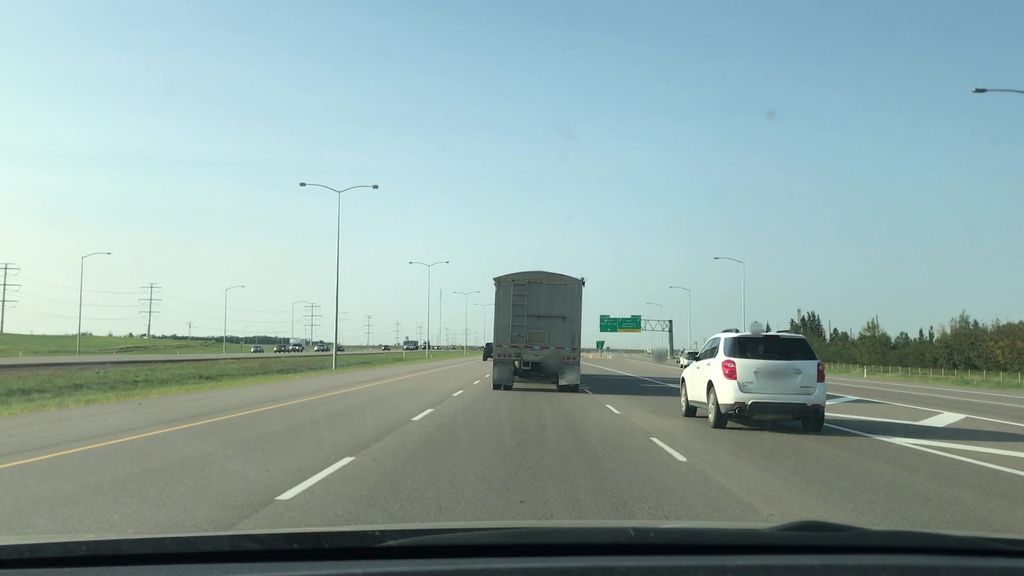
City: edmonton